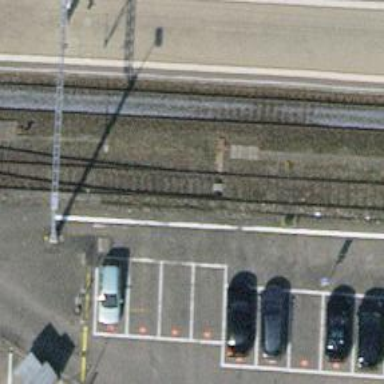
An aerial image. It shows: Railway switch.